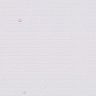
Metastatic tissue present: no